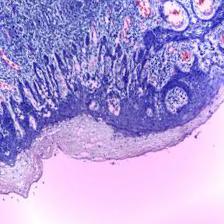
Diagnosis: Normal